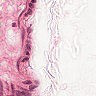
Metastatic tissue present: no